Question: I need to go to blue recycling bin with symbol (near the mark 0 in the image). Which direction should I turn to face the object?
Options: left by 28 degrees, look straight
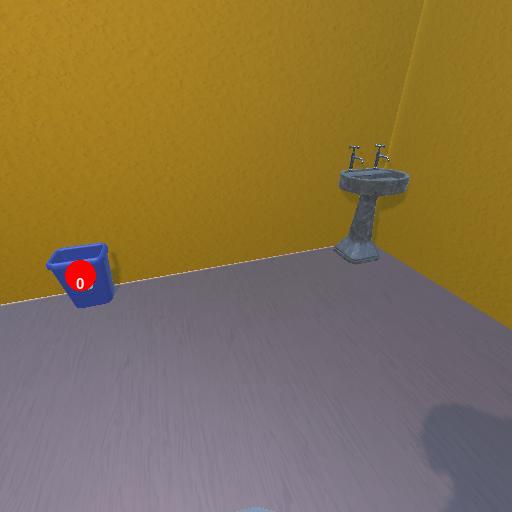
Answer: left by 28 degrees